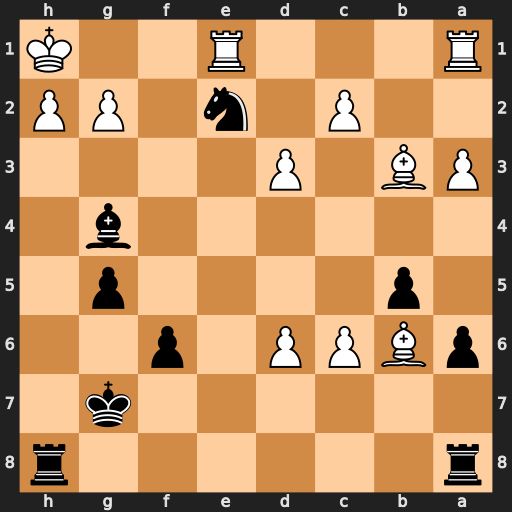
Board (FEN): r6r/6k1/pBPP1p2/1p4p1/6b1/PB1P4/2P1n1PP/R3R2K
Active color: b
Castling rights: -
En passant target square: -
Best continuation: Rxh2+ Kxh2 Rh8#